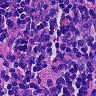
Metastatic tissue present: no